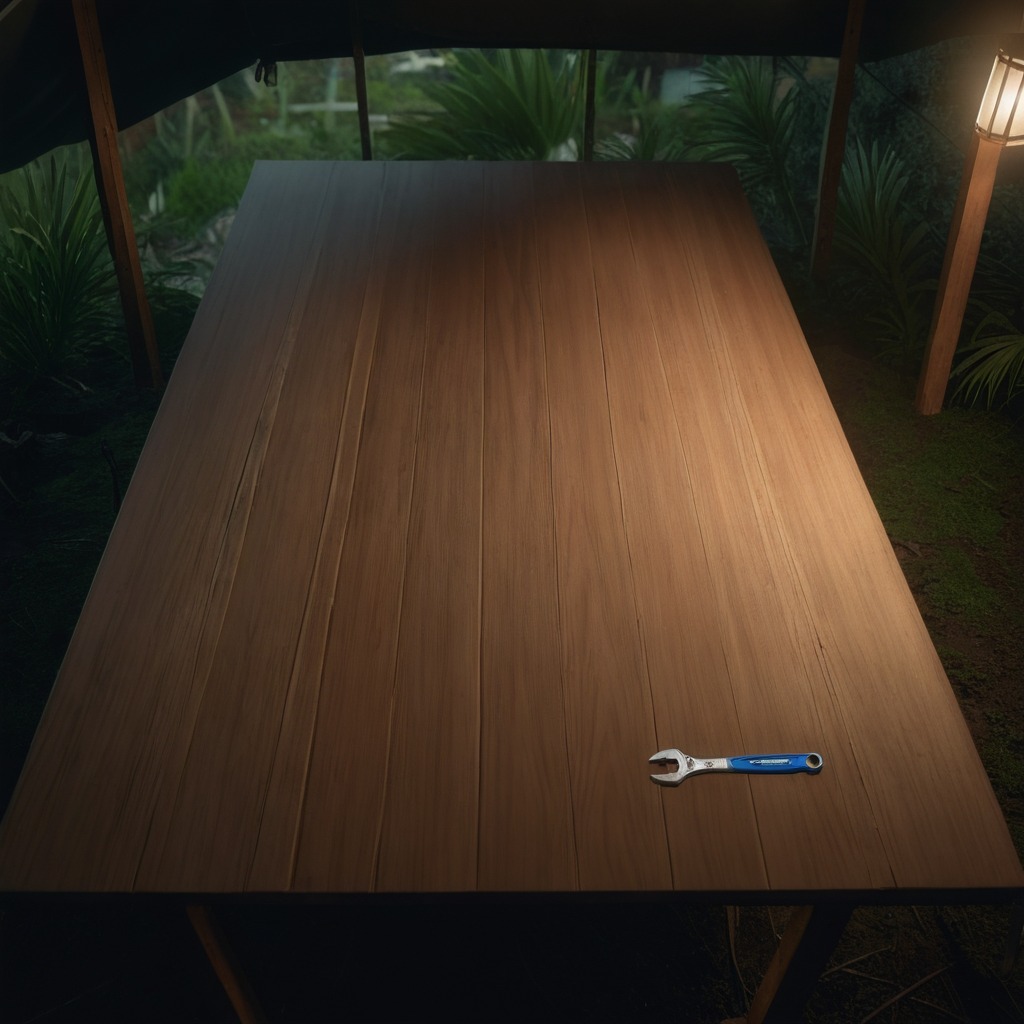
An wrench lies on the wooden table inside a jungle field workshop tent at night.